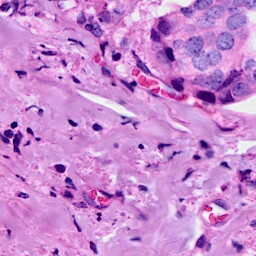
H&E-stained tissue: Breast